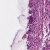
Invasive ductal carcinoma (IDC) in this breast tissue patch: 0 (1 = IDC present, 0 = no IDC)